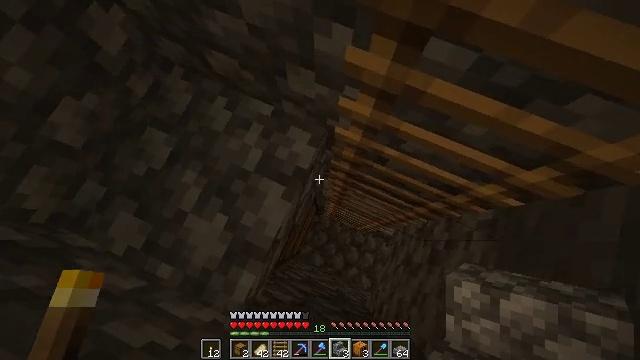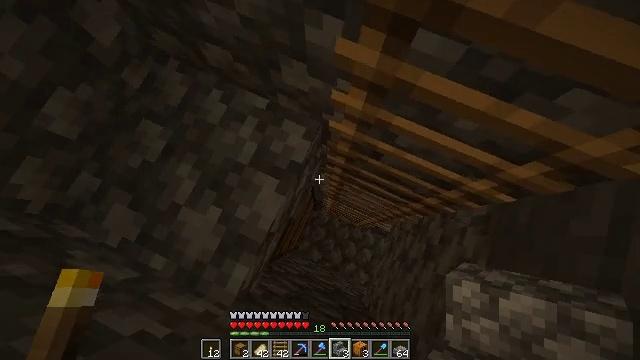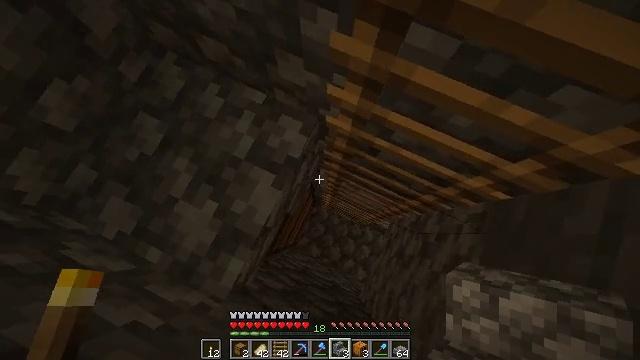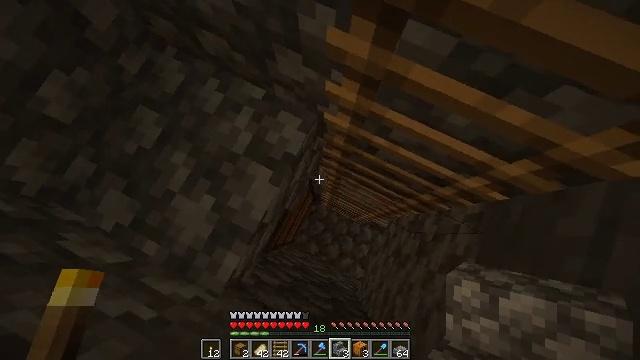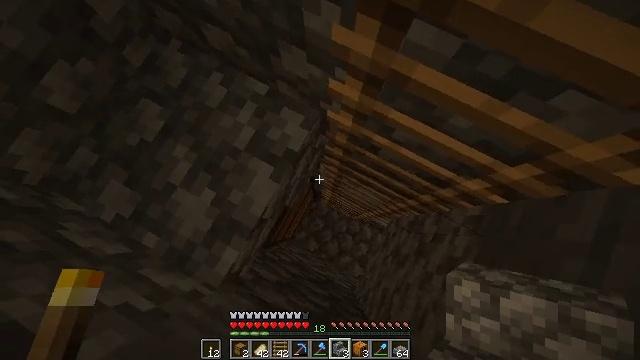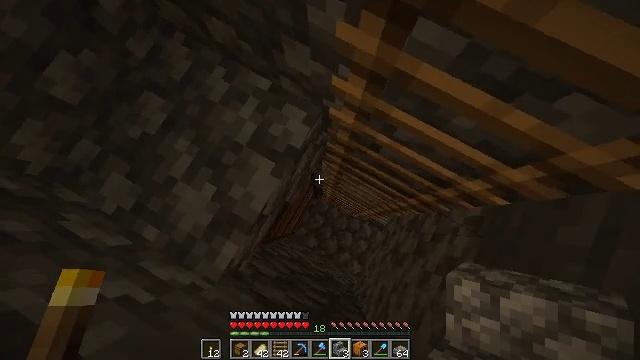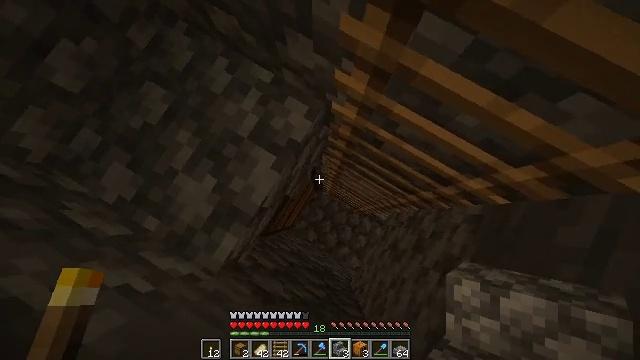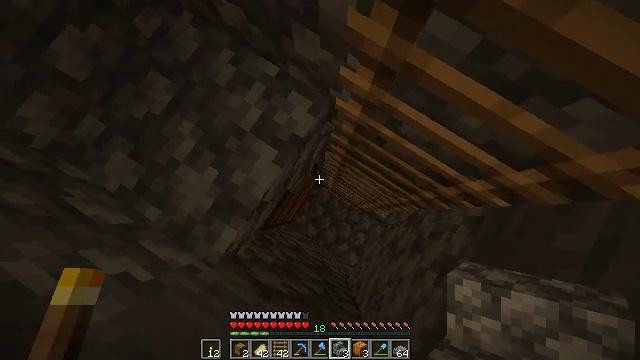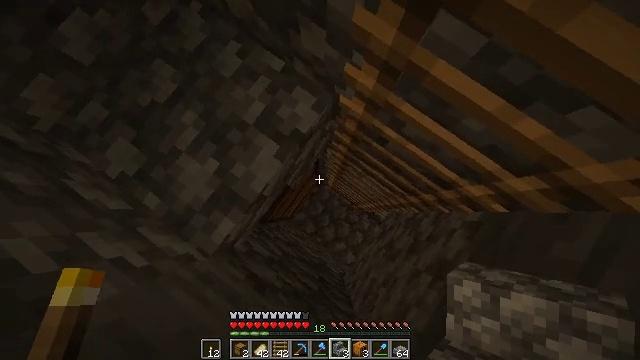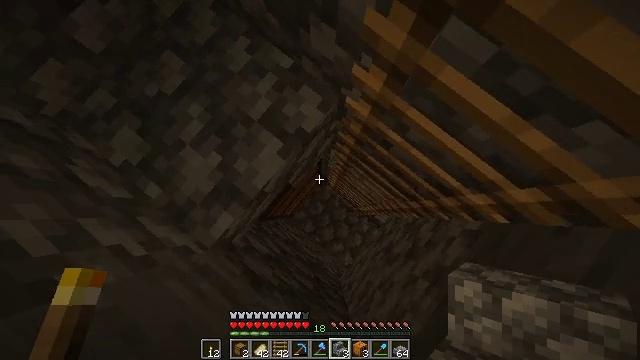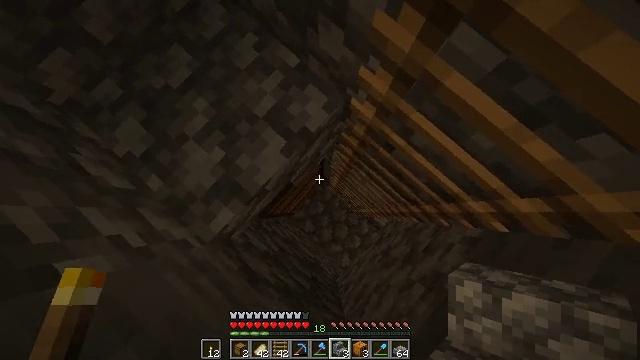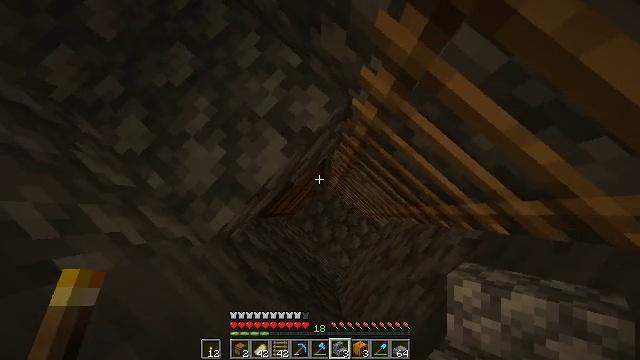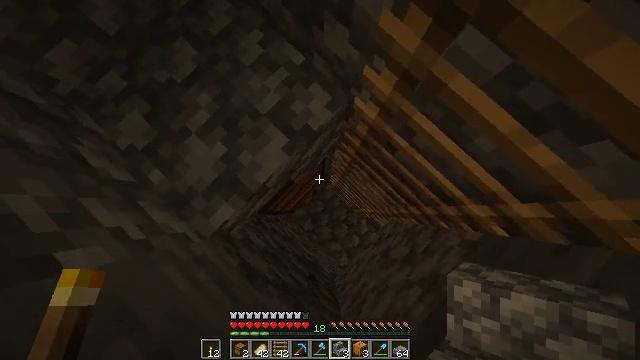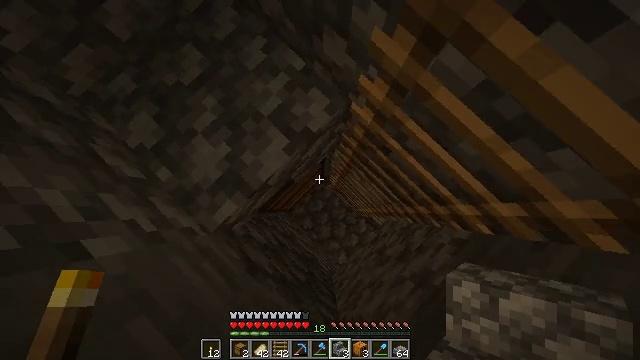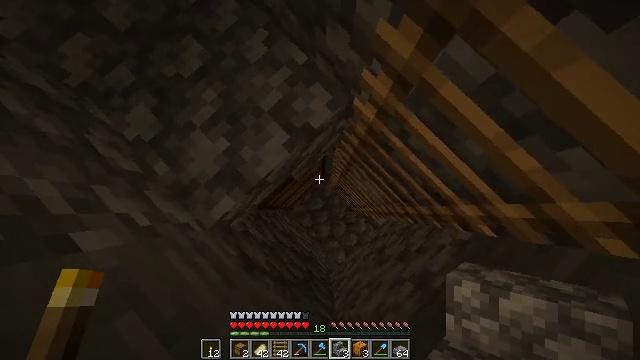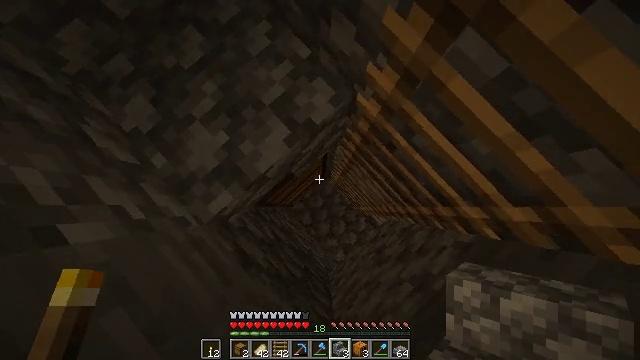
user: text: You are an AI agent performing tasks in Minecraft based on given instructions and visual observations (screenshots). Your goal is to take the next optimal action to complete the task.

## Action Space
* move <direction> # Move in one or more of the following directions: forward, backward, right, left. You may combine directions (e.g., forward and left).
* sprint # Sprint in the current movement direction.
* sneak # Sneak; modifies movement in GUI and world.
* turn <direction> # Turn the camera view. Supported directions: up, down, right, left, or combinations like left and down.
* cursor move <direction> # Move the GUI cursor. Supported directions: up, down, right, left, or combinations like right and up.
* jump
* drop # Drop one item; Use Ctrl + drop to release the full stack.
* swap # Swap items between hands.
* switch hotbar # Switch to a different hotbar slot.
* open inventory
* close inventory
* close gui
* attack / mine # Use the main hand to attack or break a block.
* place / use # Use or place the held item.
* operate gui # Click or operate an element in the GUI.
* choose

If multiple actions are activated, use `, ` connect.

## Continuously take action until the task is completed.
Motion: motion action
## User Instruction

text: Recycle the cobblestone stairs.
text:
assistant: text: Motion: sneak
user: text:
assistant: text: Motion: sneak
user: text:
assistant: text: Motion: sneak, turn left
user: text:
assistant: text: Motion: sneak, turn left
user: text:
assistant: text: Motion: sneak, turn left
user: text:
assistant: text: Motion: sneak, turn left and down
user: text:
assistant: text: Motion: sneak, turn left
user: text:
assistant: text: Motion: sneak, turn left
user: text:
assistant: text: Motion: sneak, turn left
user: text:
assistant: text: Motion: sneak, turn left
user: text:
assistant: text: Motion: sneak
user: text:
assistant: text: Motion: turn left
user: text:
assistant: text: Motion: no_op
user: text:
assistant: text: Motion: turn left
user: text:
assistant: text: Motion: turn left
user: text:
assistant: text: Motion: no_op
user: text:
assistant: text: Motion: turn left
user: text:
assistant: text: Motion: no_op
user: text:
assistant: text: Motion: no_op
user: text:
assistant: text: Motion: turn left
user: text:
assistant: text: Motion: turn left
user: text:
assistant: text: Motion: turn left
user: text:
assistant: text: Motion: turn left
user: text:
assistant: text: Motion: turn left
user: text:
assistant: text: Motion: no_op
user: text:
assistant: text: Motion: turn left and up
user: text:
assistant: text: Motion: turn left and up
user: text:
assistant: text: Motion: turn left and up
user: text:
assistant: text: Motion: turn left and up
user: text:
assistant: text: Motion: turn left and up